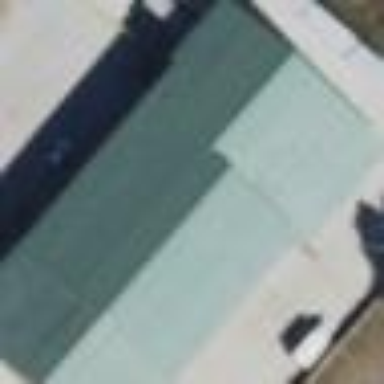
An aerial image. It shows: Warehouse.